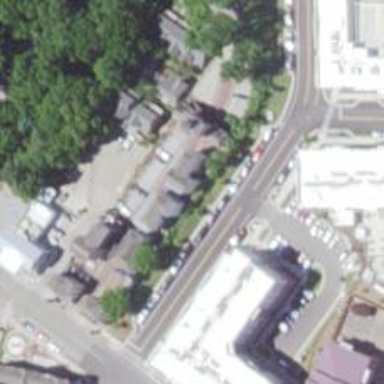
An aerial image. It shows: Living street.